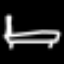
Label: bed